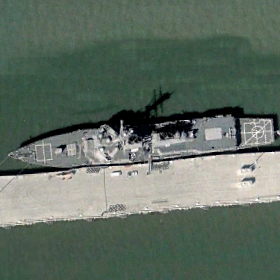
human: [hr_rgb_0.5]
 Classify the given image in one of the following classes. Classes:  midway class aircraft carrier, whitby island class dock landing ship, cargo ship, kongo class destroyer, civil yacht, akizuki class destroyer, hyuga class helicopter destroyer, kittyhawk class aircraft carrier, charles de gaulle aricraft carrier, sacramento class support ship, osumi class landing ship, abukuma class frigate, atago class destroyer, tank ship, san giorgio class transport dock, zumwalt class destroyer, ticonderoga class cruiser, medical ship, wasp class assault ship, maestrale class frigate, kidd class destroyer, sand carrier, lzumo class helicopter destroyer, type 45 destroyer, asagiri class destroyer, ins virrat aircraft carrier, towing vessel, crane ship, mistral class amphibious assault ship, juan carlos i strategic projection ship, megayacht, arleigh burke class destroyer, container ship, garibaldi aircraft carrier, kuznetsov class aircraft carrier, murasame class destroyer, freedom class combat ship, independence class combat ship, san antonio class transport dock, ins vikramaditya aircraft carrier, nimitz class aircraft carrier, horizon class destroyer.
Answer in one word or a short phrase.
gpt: Arleigh Burke class destroyer